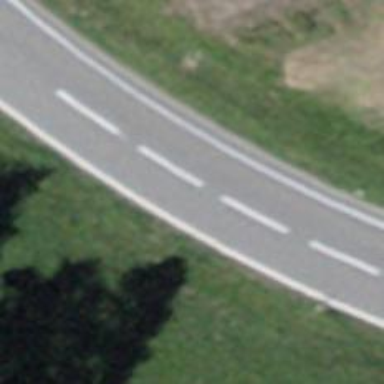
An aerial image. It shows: Secondary road with asphalt surface and no sidewalk.